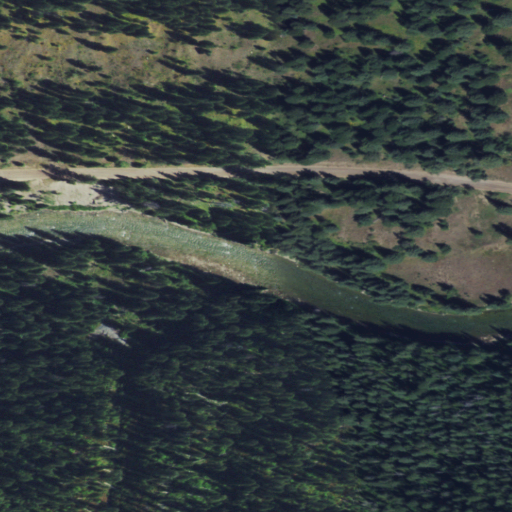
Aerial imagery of valley in Wyoming named Squaw Fork Canyon containing evergreen forest, shrub, open development, open water, and herbaceous wetlands